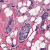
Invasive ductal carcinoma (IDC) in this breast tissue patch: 1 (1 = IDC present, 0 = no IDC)